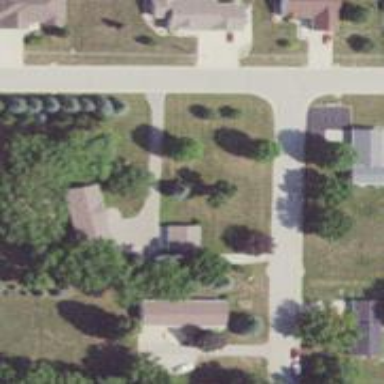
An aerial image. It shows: Driveway.